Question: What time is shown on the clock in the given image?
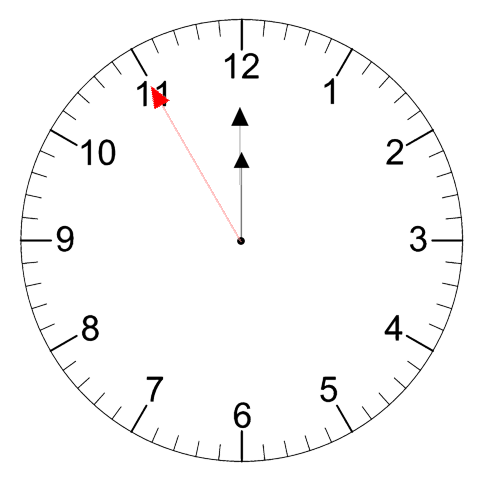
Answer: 11:59:55